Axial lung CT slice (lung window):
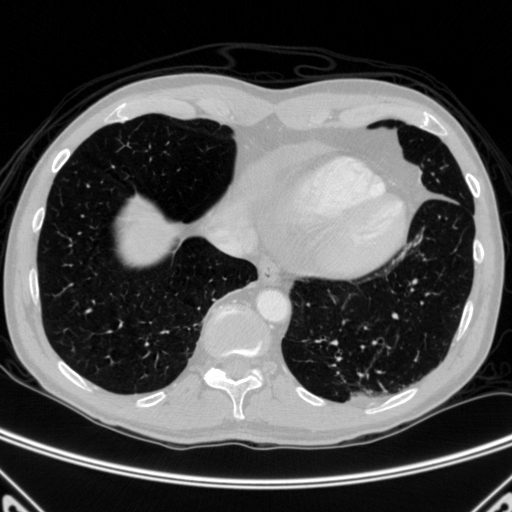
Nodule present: no